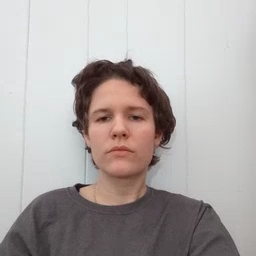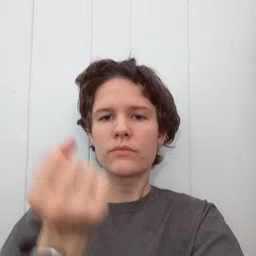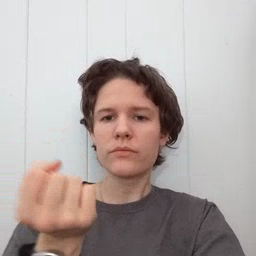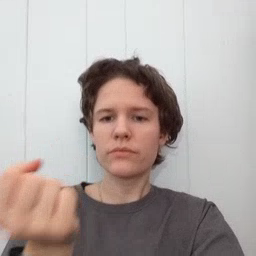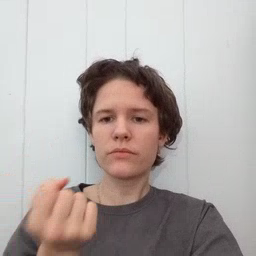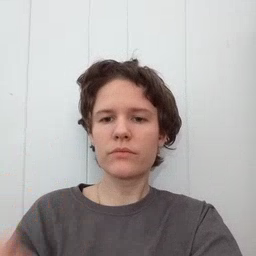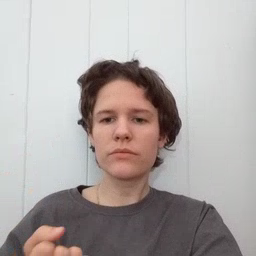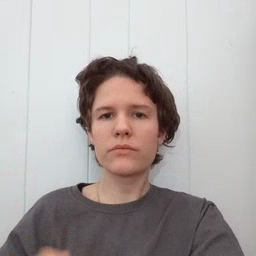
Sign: drawer